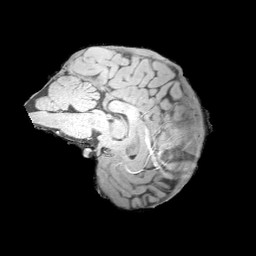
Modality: MP2RAGE
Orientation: sagittal